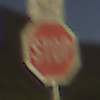
Verkehrszeichen: Stop
Zusatzzeichen oben: RichtungsangabeDurchPfeile9
Umgebung: Outdoor, RoadRail
Tageszeit: MorningAfternoon
Wetter: PartlyCloudy
Licht: Natural
Jahreszeit: NotSpecified
Kontrast: HighContrast